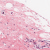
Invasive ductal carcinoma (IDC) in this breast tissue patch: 0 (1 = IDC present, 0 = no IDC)